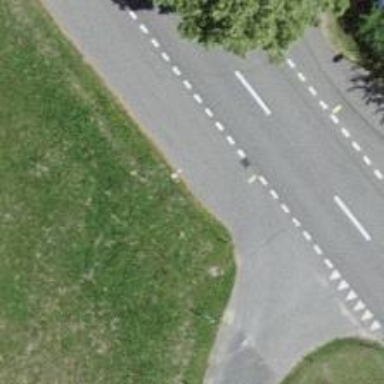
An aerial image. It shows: Bus stop along the road.